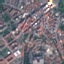
Land use / land cover: Residential